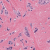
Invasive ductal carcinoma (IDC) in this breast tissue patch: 1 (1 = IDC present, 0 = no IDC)